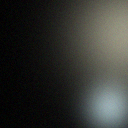
Screen state: off